Identify the alterations between these two images.
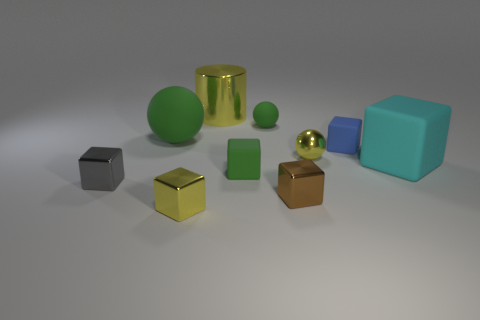
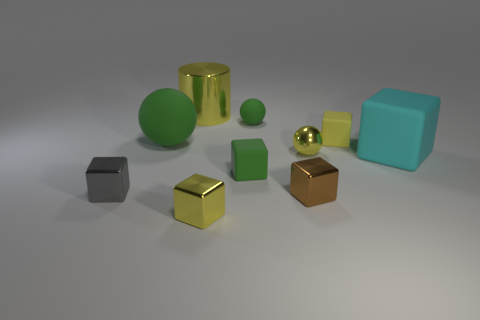
the tiny blue cube became yellow
the small blue object turned yellow
the blue rubber block became yellow
the tiny blue rubber block behind the cyan rubber thing changed to yellow
the tiny blue cube turned yellow
the small blue matte cube right of the tiny brown shiny cube became yellow
the small blue rubber block that is right of the small brown thing changed to yellow
the small blue matte block that is on the right side of the brown thing turned yellow